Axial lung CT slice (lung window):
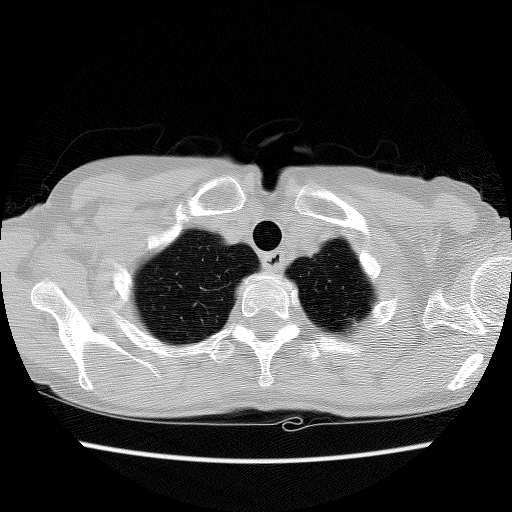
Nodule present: no